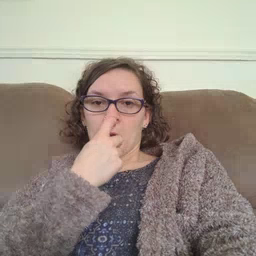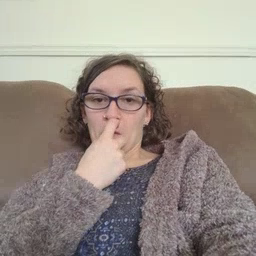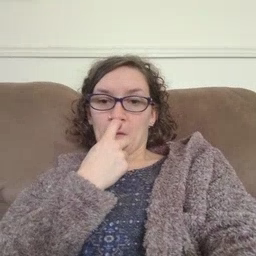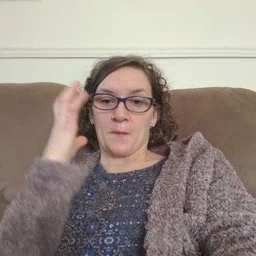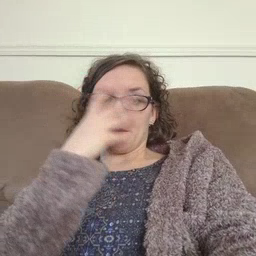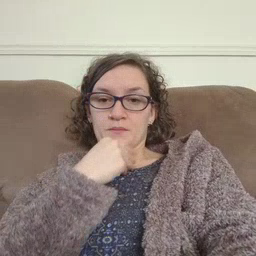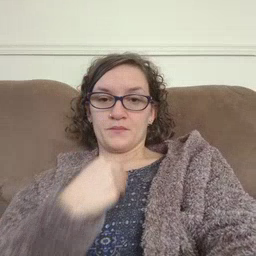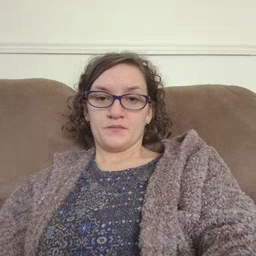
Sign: pretty